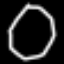
Label: octagon